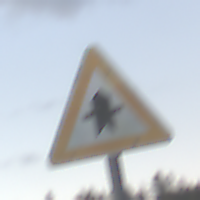
Verkehrszeichen: Vorfahrt
Umgebung: Outdoor, Nature
Tageszeit: SunriseSunset
Wetter: PartlyCloudy
Licht: Natural
Jahreszeit: NotSpecified
Kontrast: LowContrast